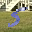
Label: 5